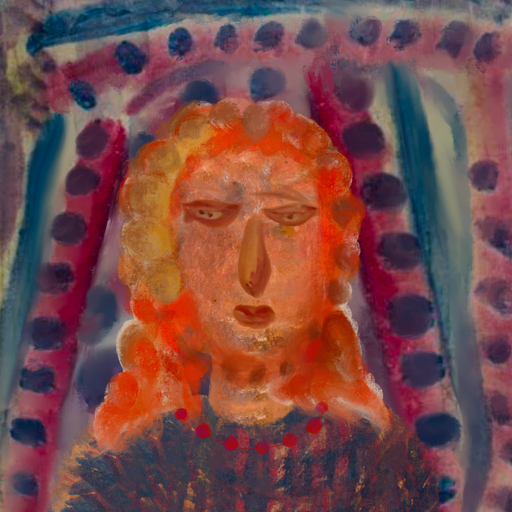
Background: HillGirl, Head And Neck Front: Boggyland, Face Front: Pious_Lady, Bust: In_The_Sun, Hair Front: Rupkatha, Head Accessory: Blank, Second Necklace: Blank, Necklace: Irani_3, Baby: Blank